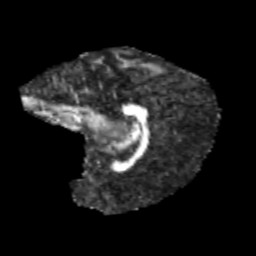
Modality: FA
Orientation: sagittal
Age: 12
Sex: male
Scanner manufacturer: siemens
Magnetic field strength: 3 T
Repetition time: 3.8 s
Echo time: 0.07 s